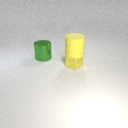
small yellow metal cube to the right of large green metal cylinder